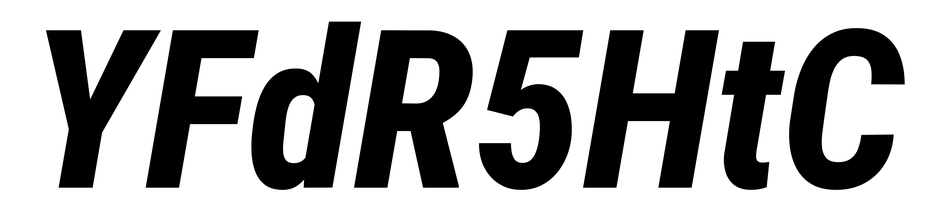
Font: Roboto-Italic_Condensed_ExtraBold_Italic